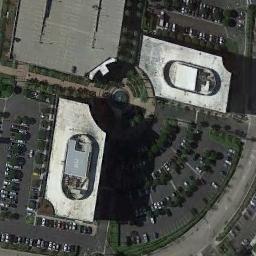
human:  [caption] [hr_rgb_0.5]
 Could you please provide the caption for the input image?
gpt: The parking lot is full of cars next to some buildings .

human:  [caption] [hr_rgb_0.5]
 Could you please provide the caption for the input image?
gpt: Some parking lots have lots of parked cars and some buildings are next to the parking lots .

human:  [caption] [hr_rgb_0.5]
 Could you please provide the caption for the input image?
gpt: About half of the parking space in the parking lot is occupied .

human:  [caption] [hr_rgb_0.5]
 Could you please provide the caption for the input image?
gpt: There are several buildings next to the parking lot .

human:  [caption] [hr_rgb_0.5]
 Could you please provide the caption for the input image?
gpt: There are two white buildings beside the parking lots .